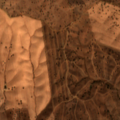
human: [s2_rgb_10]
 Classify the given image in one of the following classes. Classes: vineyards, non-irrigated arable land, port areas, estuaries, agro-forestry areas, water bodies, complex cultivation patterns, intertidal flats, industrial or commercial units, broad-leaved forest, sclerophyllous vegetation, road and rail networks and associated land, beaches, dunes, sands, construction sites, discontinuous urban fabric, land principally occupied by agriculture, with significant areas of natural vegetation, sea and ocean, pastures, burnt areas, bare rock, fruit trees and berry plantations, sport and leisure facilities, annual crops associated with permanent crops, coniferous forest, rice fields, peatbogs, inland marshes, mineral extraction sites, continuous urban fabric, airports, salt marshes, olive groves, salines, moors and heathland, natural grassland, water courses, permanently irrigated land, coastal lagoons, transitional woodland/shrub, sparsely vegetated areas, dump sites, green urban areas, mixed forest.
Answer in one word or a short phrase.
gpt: non-irrigated arable land, agro-forestry areas, transitional woodland/shrub